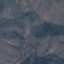
Label: HerbaceousVegetation